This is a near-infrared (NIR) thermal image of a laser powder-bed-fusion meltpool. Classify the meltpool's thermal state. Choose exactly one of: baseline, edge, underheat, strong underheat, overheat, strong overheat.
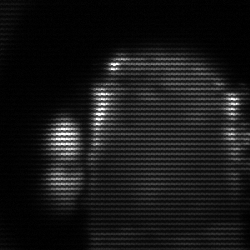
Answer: baseline